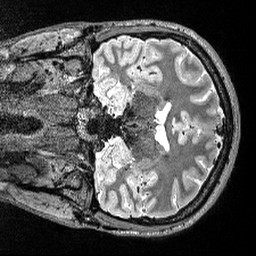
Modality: T2w
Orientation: coronal
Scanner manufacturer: siemens
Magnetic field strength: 3 T
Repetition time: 3.2 s
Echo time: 0.566 s